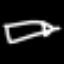
Label: pencil